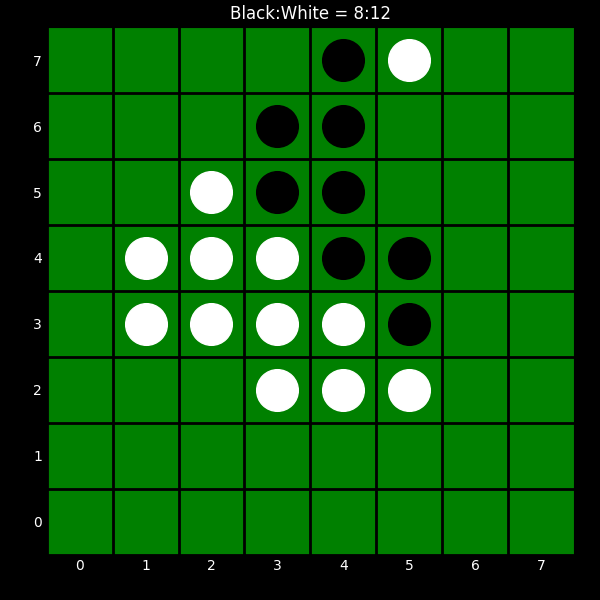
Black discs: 8
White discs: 12